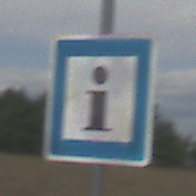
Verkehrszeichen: Informationsstelle
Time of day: Midday
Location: Outdoor (Nature)
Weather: PartlyCloudy
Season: NotSpecified
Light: Natural